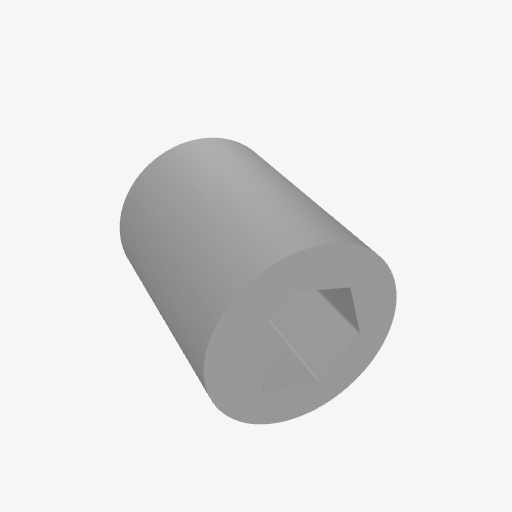
Part: IntakeRoller12OD